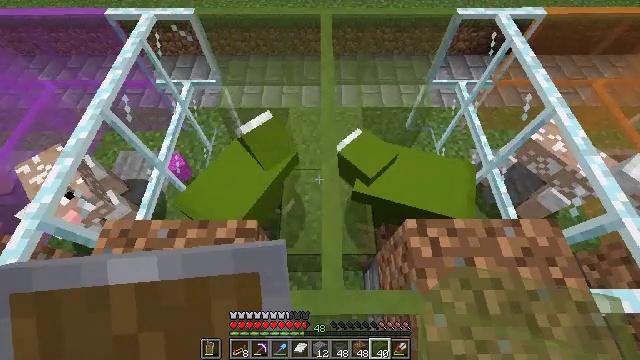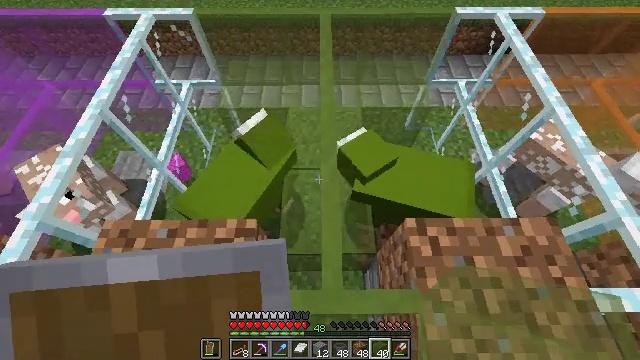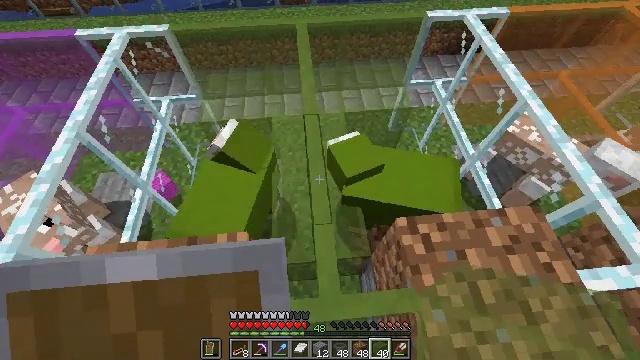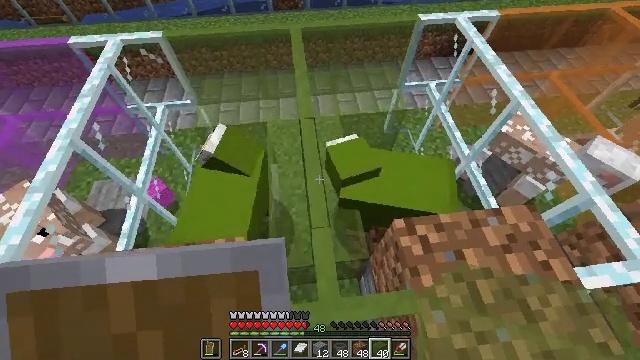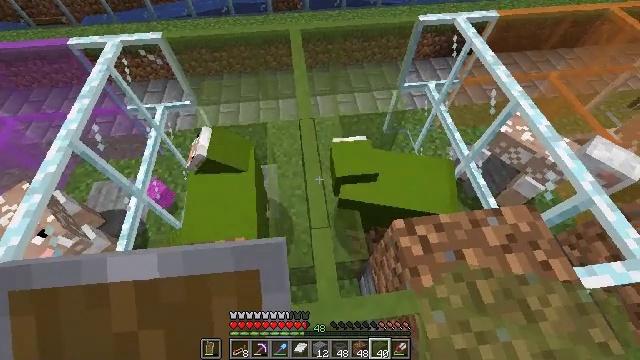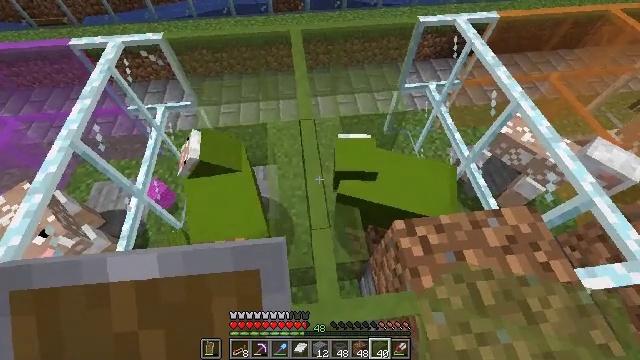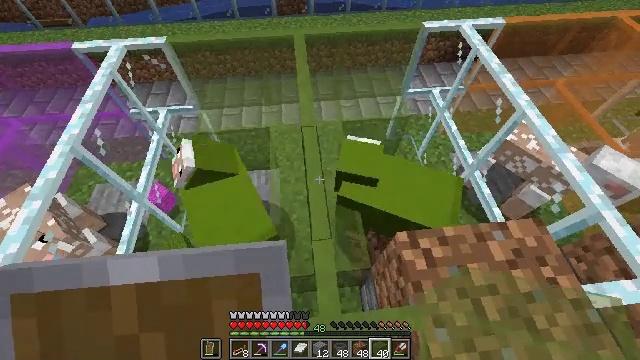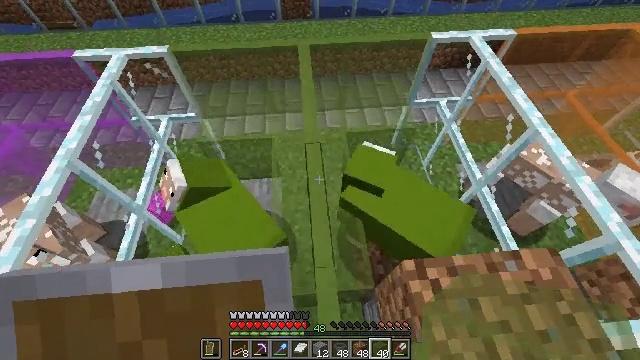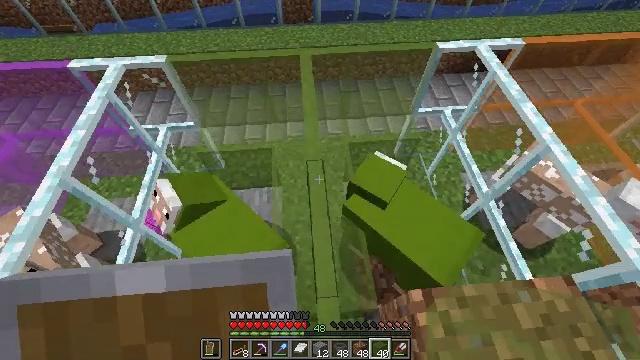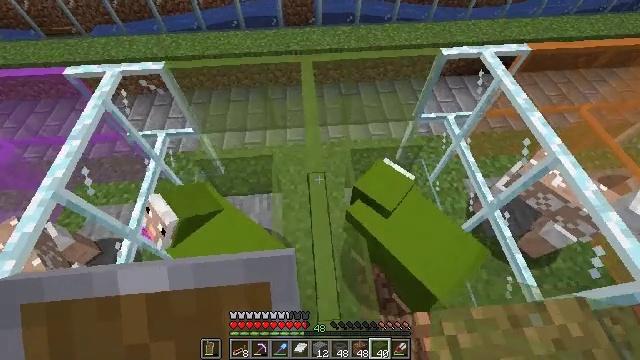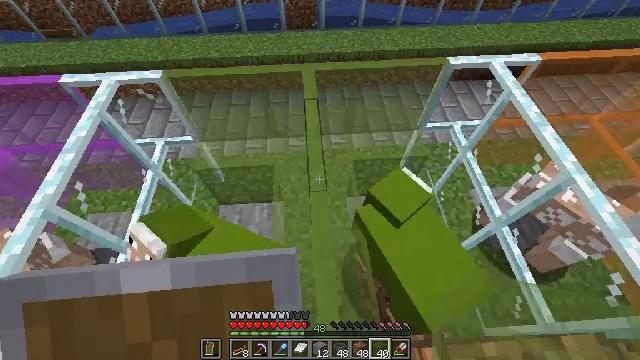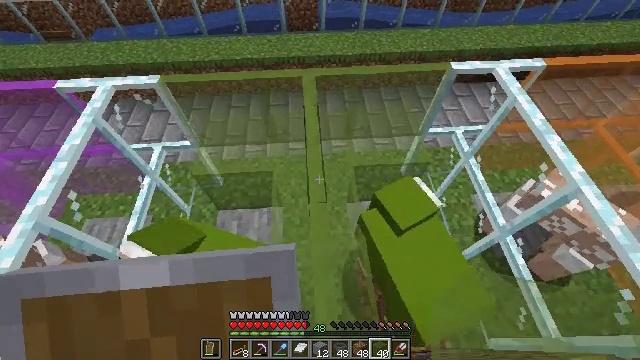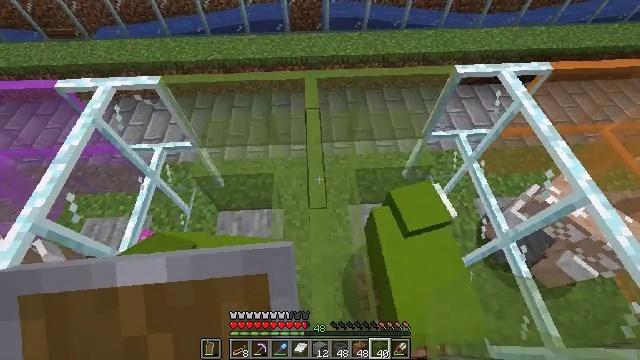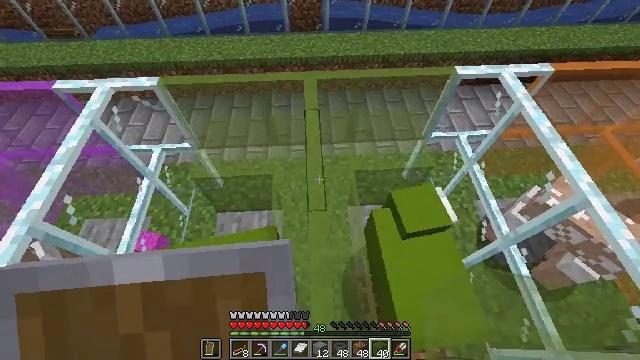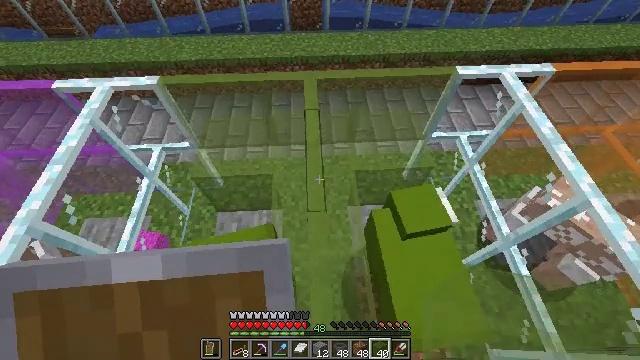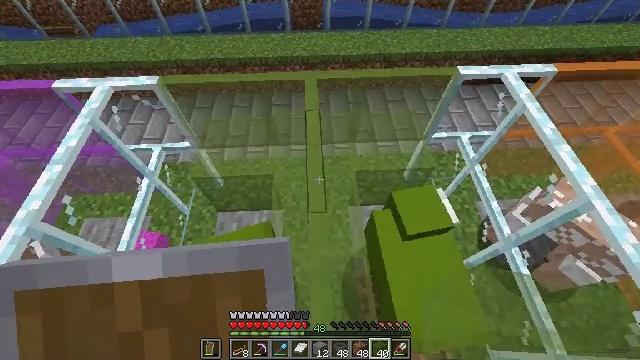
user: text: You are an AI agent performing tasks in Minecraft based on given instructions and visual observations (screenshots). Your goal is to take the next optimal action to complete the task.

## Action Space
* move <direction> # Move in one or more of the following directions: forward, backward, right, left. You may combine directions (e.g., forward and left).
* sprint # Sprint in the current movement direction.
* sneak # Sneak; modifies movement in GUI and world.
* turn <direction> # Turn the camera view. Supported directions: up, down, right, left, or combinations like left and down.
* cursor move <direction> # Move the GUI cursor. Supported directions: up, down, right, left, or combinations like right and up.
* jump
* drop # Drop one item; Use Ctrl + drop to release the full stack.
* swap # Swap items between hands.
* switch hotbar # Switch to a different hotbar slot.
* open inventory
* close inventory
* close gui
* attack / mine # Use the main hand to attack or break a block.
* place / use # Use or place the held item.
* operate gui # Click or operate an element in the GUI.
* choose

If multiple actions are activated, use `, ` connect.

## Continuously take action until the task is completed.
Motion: motion action
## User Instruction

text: Mine the green stained glass pane.
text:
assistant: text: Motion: no_op
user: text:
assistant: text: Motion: turn right and up
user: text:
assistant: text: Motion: turn right
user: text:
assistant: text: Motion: no_op
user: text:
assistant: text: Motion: no_op
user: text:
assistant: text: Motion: move forward
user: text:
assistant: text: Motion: move forward, turn left
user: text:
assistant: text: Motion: move forward
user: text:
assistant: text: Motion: move forward
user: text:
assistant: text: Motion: no_op
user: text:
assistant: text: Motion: no_op
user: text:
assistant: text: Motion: no_op
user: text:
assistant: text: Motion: no_op
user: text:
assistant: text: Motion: no_op
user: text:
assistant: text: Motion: move forward
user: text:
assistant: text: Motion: move forward
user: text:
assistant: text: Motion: move forward
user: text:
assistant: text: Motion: move forward, turn left and down
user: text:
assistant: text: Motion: move forward
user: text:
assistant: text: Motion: move forward
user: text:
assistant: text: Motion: move forward
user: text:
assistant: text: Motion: move forward, turn left and down
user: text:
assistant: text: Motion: move forward, turn left and down
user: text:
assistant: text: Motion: turn left and down
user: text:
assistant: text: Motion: turn left and down
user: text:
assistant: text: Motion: turn left
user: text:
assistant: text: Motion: turn left
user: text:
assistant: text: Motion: turn left and up
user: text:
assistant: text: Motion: no_op
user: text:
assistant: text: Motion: no_op